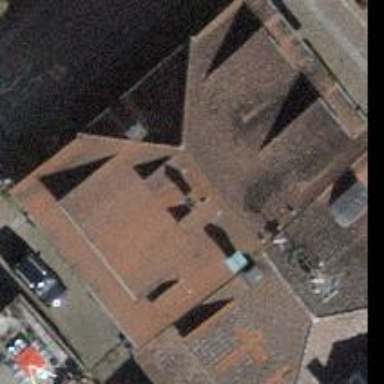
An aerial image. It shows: Terrace building.